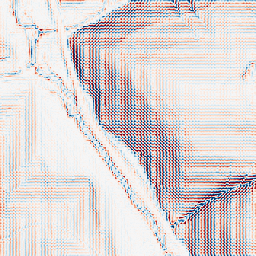
Category: wavelet
Decomposition family: wavelet_dwt
Decomposition parameters: wavelet: haar
level: 2
Upsampling method: nearest
Upsampling parameters: scale: 4
Upsampling scale: 4